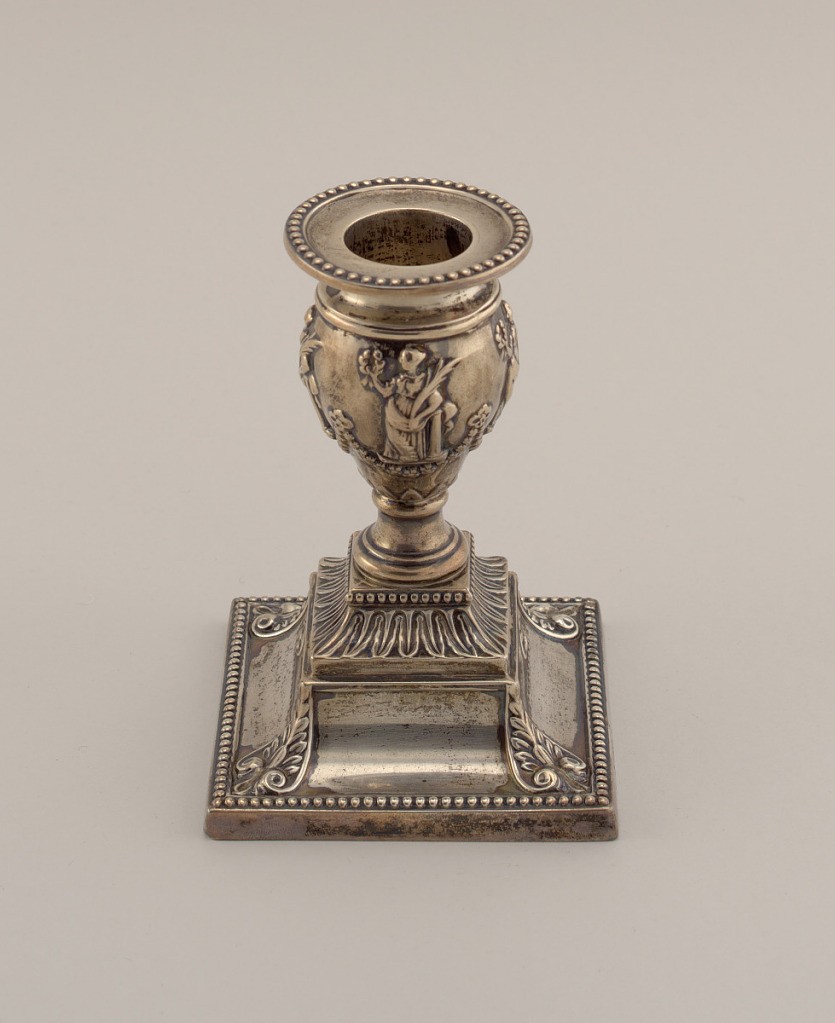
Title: One of a Pair of Candlesticks
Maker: Richard Hodd & Son, London, England, active. 1872 – ca. 1880
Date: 1878
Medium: silver
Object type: candlestick
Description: A) Square base with bead molding and anthemion motifs on corners. Urn-shaped candleholder with four repoussé figures of Victory with palm leaf and laurel wreath above flower soap. B) Removable bobêche.